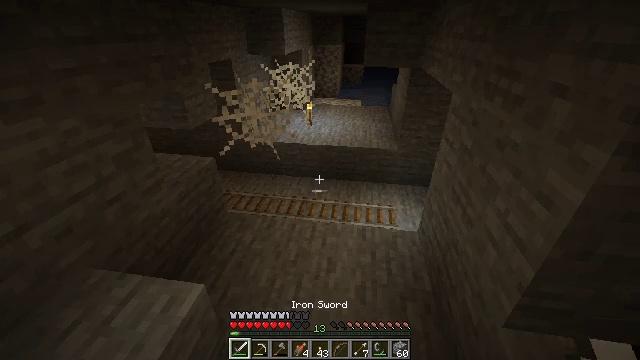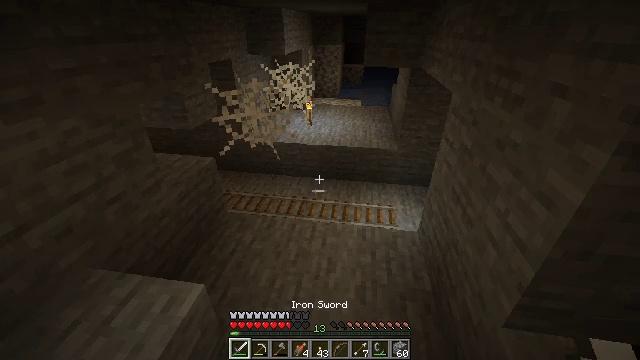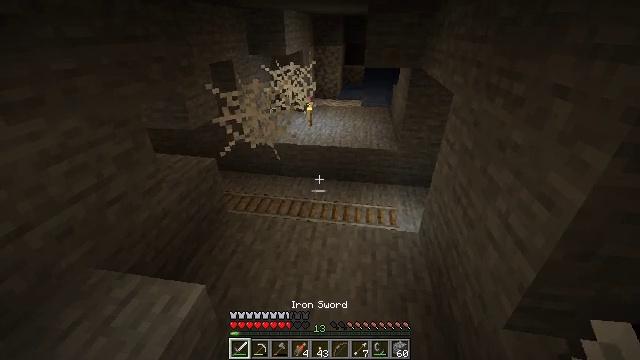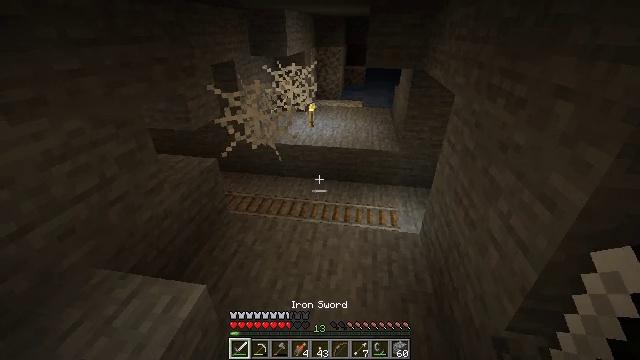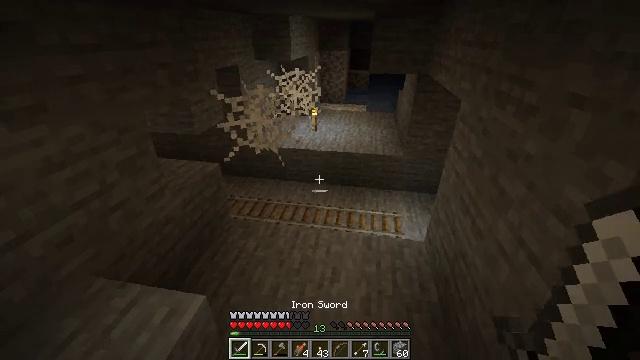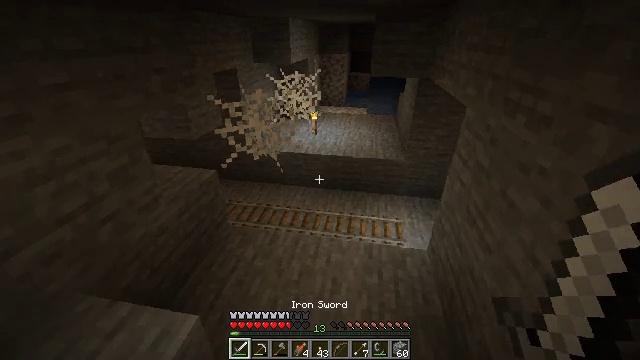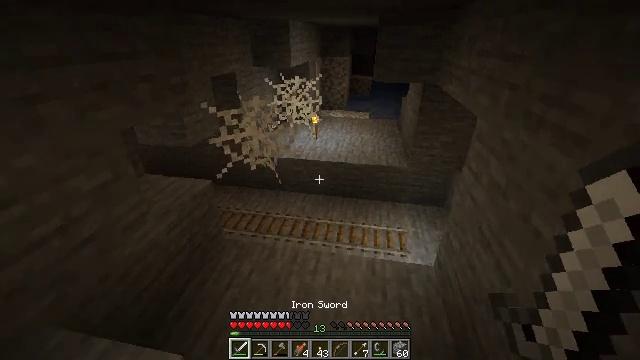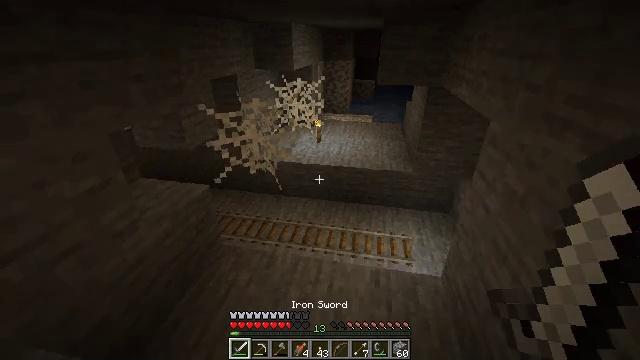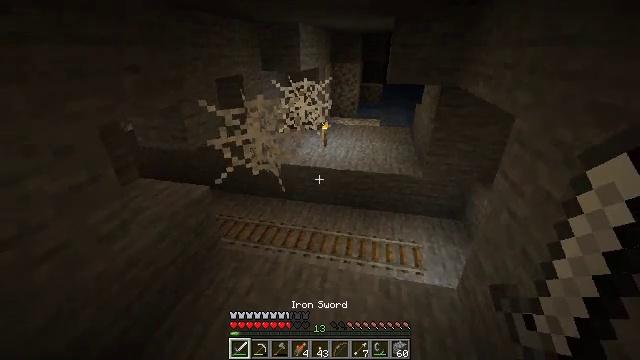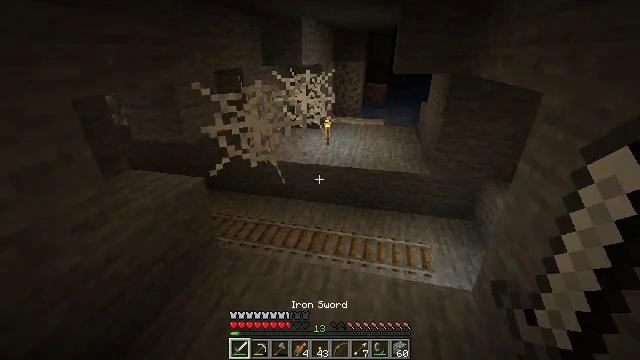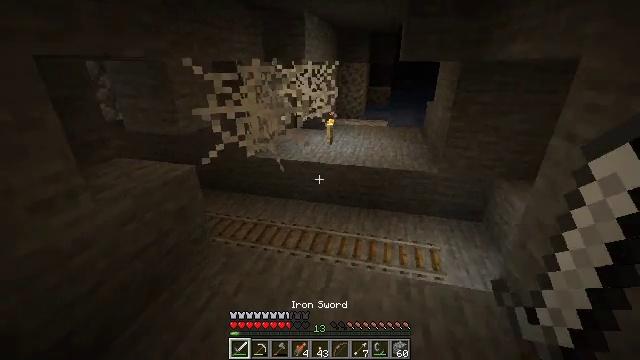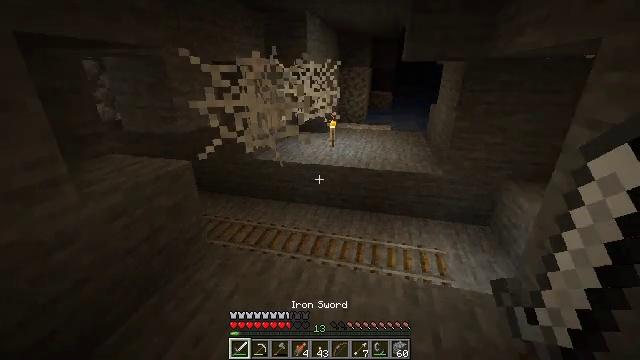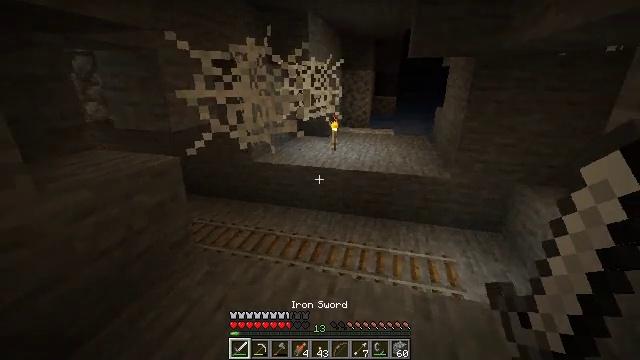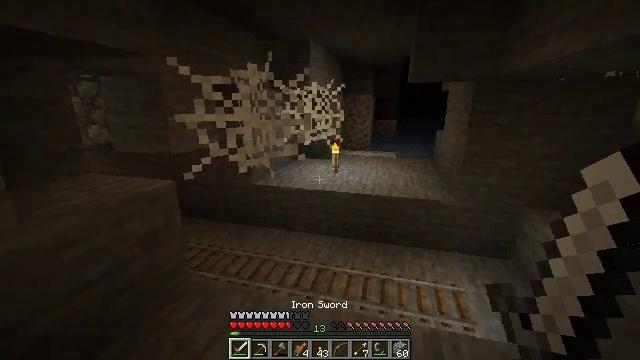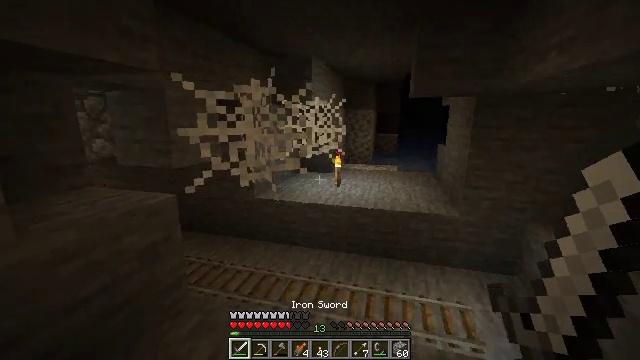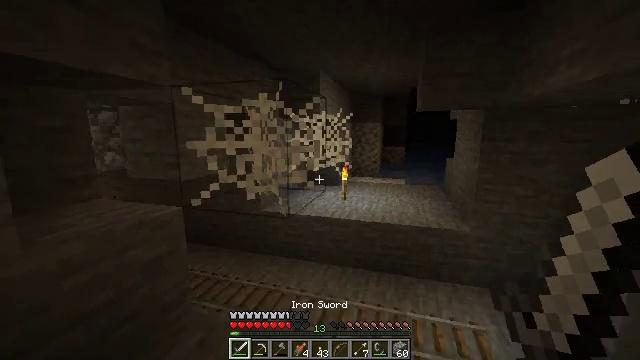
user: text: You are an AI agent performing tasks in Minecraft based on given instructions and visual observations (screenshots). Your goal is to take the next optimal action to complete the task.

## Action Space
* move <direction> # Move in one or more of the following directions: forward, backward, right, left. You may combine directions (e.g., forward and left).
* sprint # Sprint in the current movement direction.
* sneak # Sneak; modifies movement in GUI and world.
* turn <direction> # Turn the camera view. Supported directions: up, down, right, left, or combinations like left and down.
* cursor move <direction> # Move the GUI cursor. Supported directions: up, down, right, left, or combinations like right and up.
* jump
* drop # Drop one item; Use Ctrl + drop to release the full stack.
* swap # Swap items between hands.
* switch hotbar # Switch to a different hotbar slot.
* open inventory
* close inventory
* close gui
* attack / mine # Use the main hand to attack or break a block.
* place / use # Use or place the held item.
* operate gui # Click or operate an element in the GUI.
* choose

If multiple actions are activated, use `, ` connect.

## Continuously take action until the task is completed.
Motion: motion action
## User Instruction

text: Gather cobweb from abandoned mineshafts.
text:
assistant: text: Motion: no_op
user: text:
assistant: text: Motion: no_op
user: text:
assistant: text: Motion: no_op
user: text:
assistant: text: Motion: move forward
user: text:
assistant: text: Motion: move forward
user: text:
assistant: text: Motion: move forward
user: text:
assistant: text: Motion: move forward
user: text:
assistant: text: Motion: move forward, turn left and up
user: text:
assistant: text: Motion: move forward
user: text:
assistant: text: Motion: move forward, turn up
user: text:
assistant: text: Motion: turn up
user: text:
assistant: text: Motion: turn up
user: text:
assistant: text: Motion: turn up
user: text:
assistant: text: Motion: turn up
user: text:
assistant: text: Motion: turn left and up
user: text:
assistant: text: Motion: turn left and up
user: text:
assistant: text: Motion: turn left and up
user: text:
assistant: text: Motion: turn left and up
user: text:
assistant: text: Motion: turn left, attack / mine
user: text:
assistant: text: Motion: attack / mine
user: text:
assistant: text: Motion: attack / mine
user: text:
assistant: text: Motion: attack / mine
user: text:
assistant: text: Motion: attack / mine
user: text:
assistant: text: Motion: attack / mine
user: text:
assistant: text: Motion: turn right, attack / mine
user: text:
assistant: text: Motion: turn right, attack / mine
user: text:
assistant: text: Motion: turn right, attack / mine
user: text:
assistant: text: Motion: turn right
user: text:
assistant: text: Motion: turn right
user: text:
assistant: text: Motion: no_op